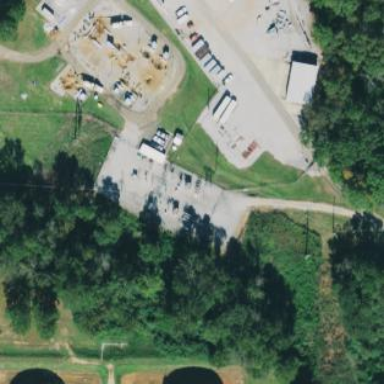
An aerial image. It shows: Industrial power substation surrounded by fence.